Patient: sex M, age 36
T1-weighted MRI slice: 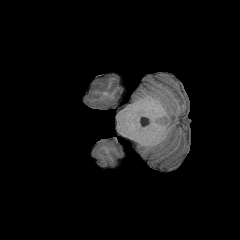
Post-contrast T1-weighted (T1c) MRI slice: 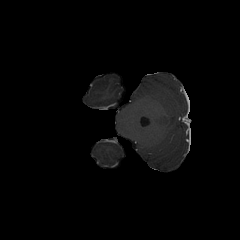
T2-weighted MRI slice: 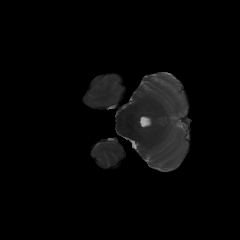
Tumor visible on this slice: no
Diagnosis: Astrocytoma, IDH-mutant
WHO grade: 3